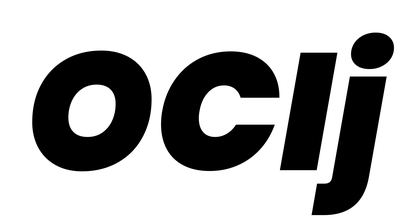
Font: Poppins-BlackItalic